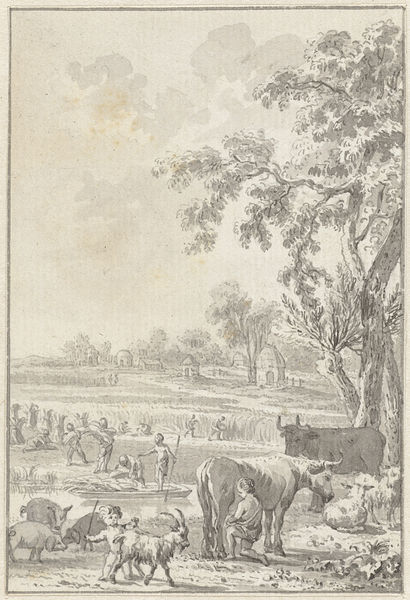
Titel: De Landbouw der Batavieren
Künstler: Engelbertus Matthias Engelberts
Standort: Amsterdam
Institution: Rijksmuseum
Schlagwörter: lac, fleuve, ferme, vache, rivière, personne